Interaction volume radius: 5 \u00c5
Interaction volume height: 35 \u00c5
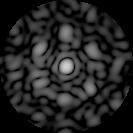
Disorder parameter: 0.7023